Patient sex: F
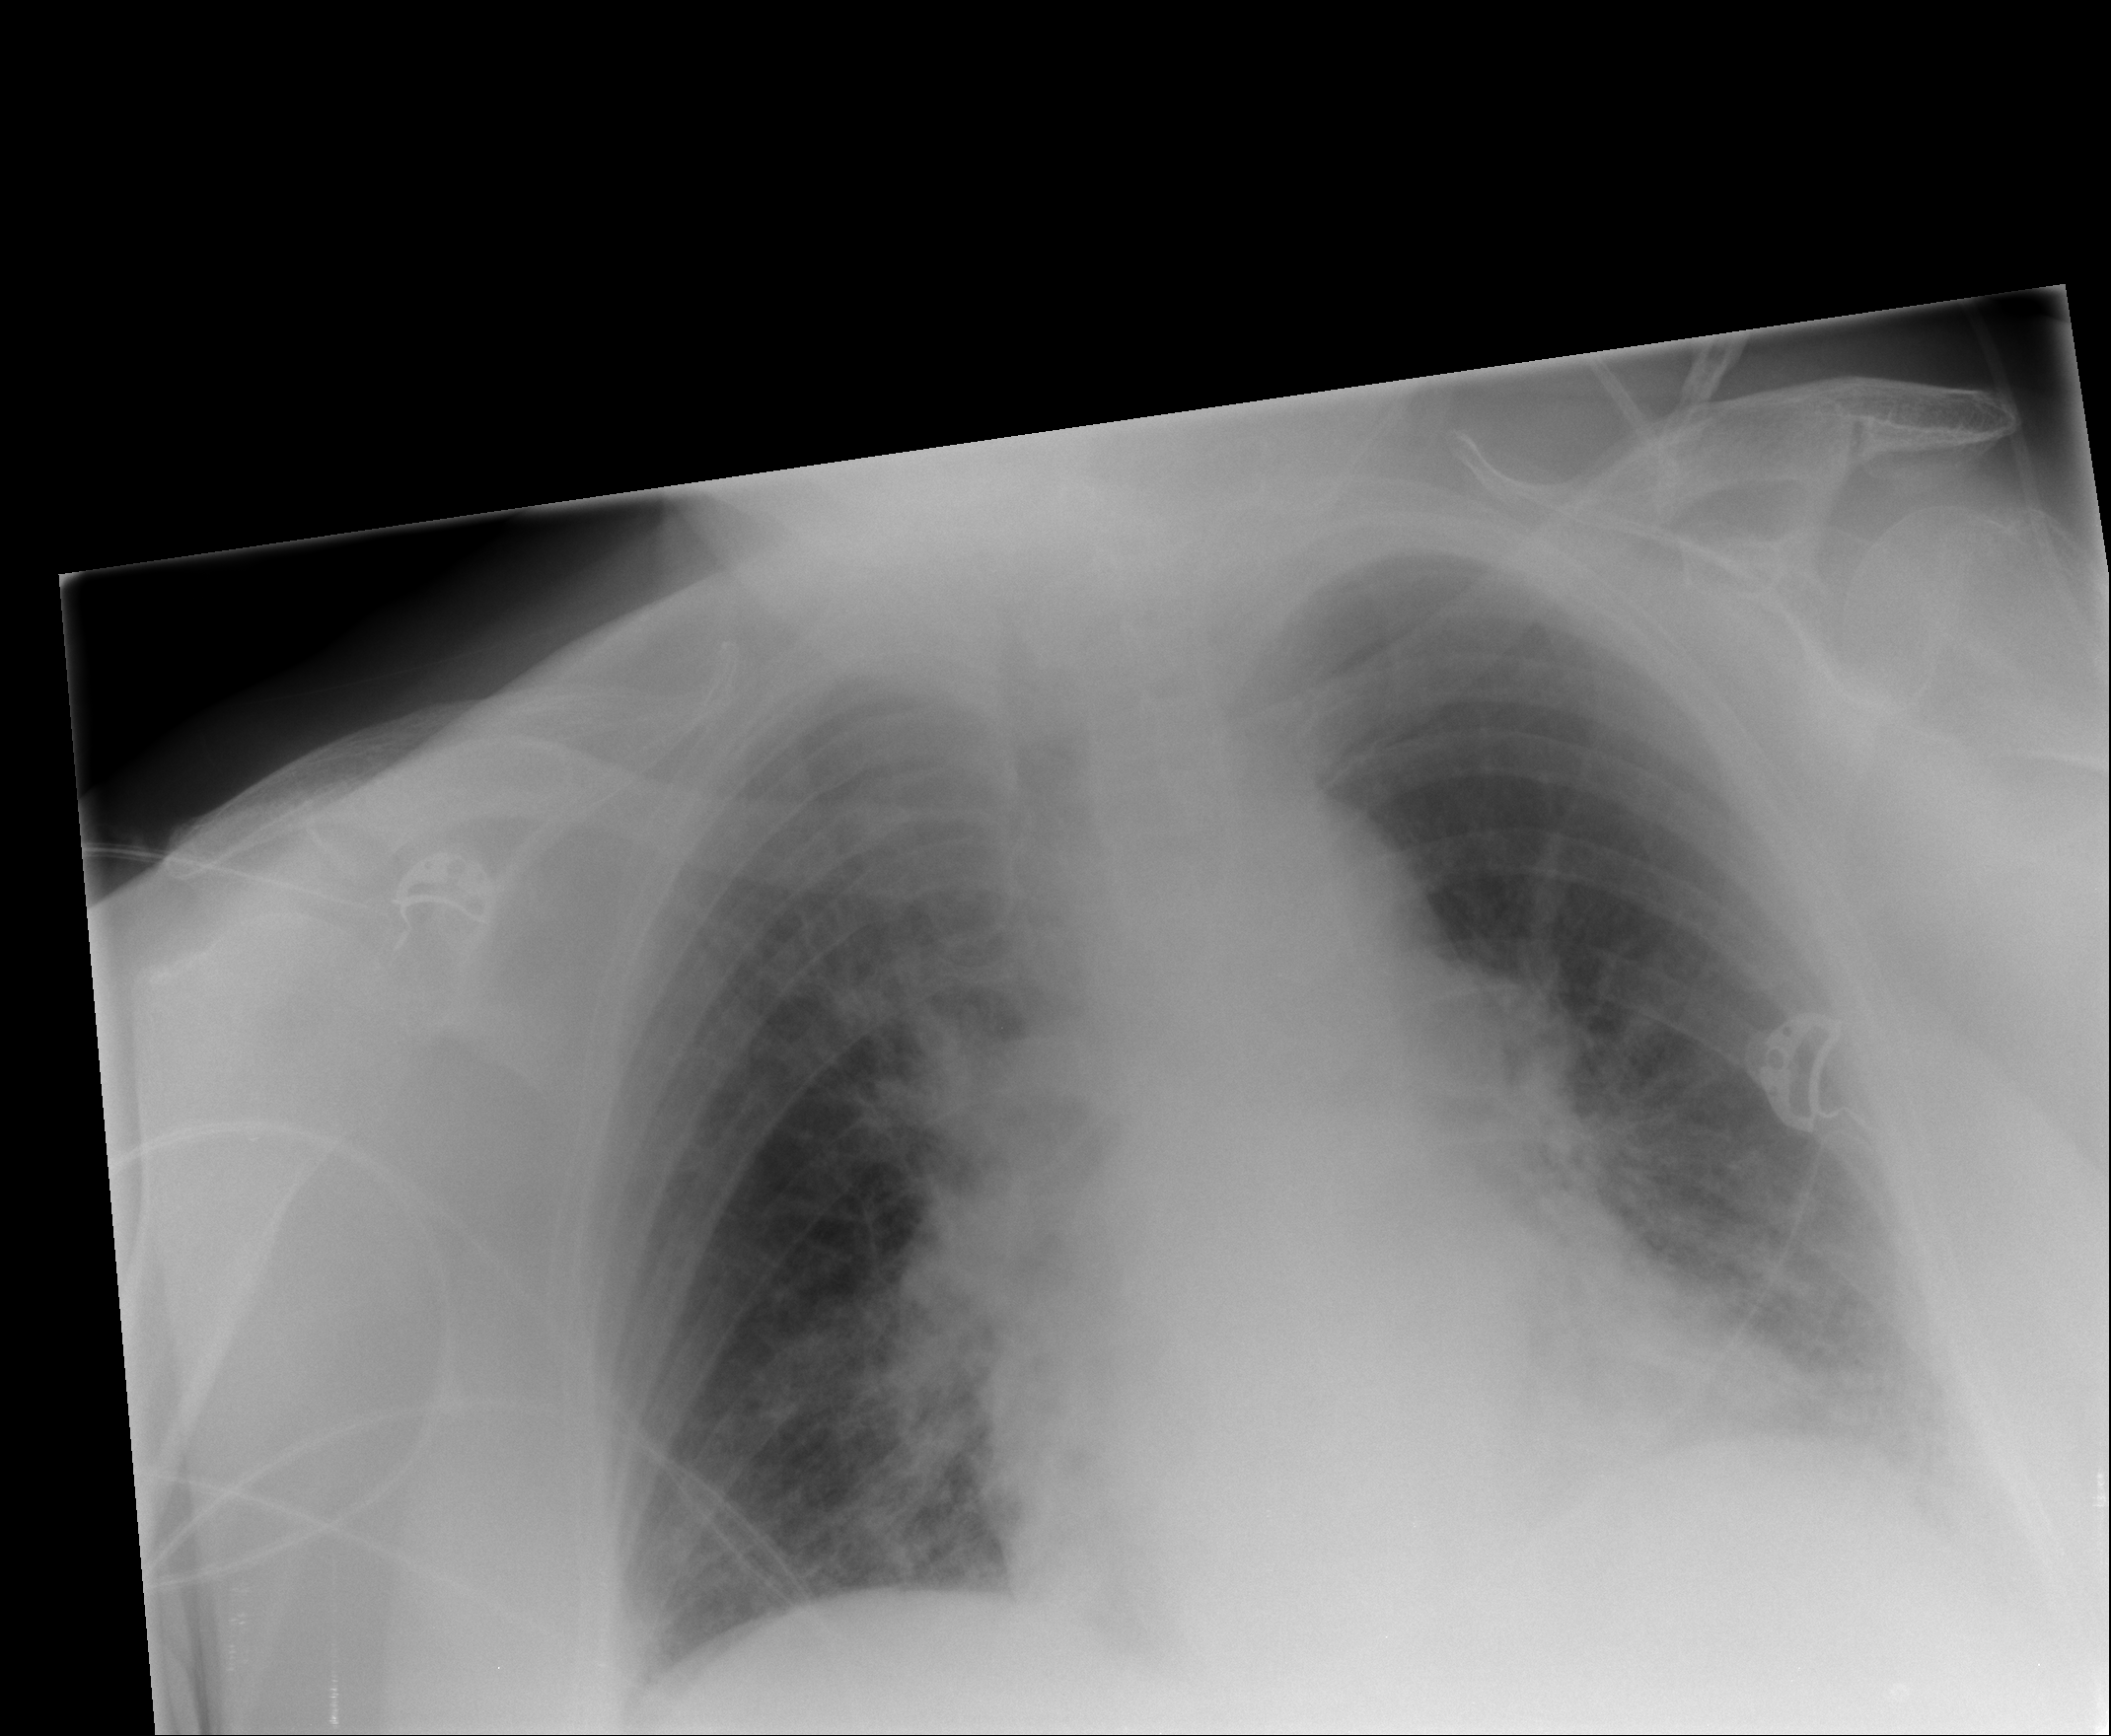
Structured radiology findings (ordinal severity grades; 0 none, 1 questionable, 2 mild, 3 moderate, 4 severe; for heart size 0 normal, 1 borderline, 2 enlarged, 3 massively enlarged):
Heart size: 2
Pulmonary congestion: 3
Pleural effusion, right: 0
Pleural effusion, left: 2
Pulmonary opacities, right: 2
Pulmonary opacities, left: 2
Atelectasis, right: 0
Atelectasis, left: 0